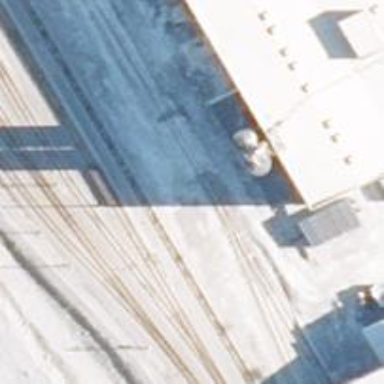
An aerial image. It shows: Railway yard in service.